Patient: sex F, age 62
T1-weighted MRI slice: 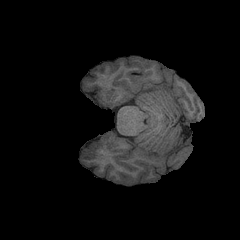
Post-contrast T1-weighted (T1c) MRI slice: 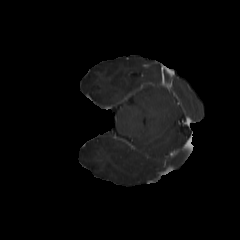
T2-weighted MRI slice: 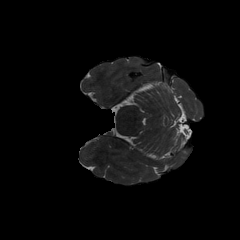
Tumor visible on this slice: no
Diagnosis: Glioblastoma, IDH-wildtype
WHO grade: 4